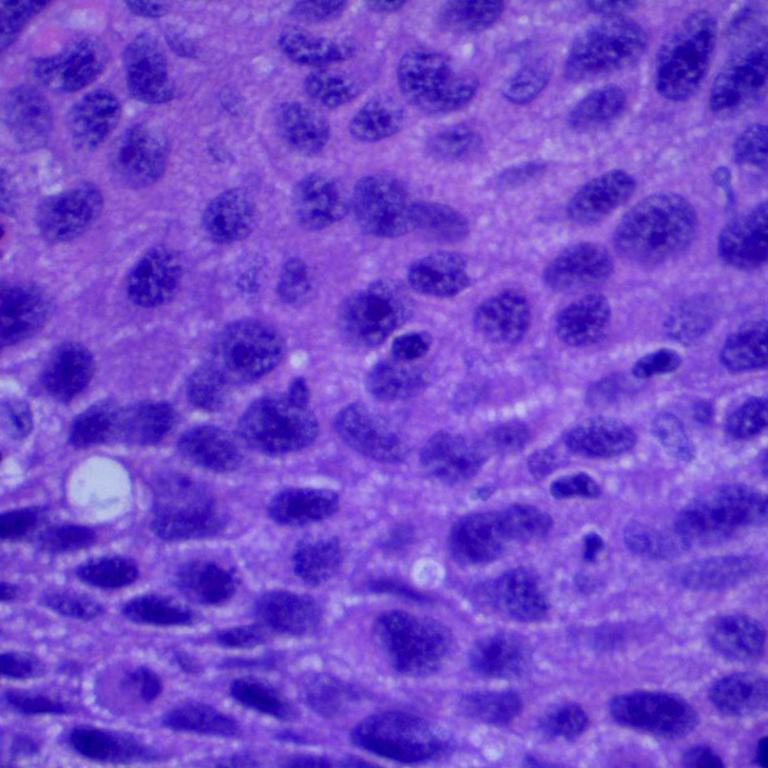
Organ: lung
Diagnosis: squamous carcinomas